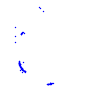
Particle: proton